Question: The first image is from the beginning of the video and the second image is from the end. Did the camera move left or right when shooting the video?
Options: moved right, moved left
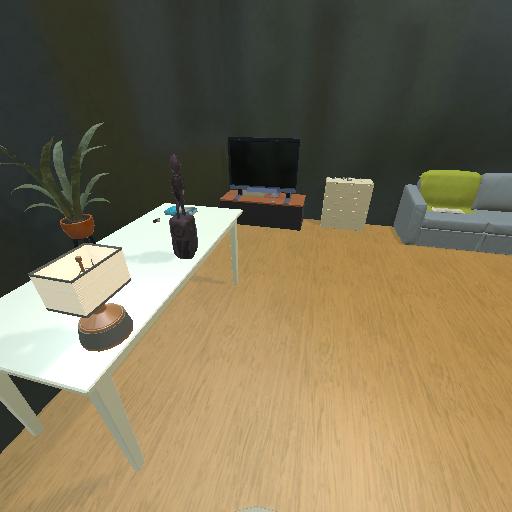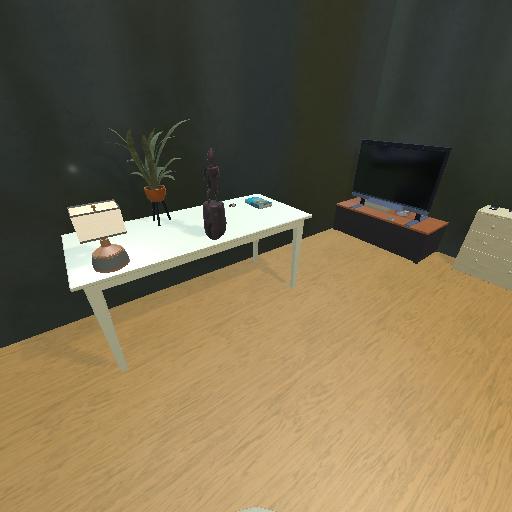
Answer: moved right